Field crop: tomato
Growth stage: 2
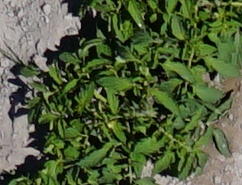
Species: tomato